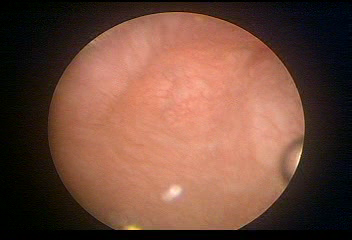
Modality: WLC
Class: Normal mucosa
Bladder cancer association: No